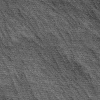
Atmospheric dust classification: not_dusty